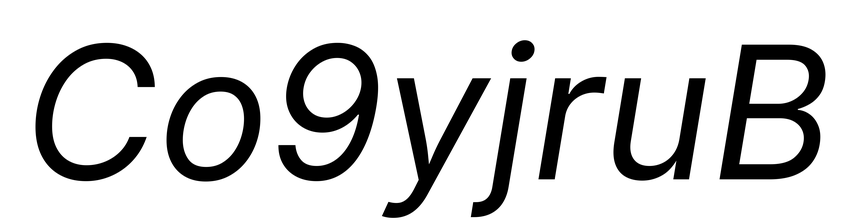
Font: Inter-Italic_Italic